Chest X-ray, AP view. Patient: 46 years old, sex M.
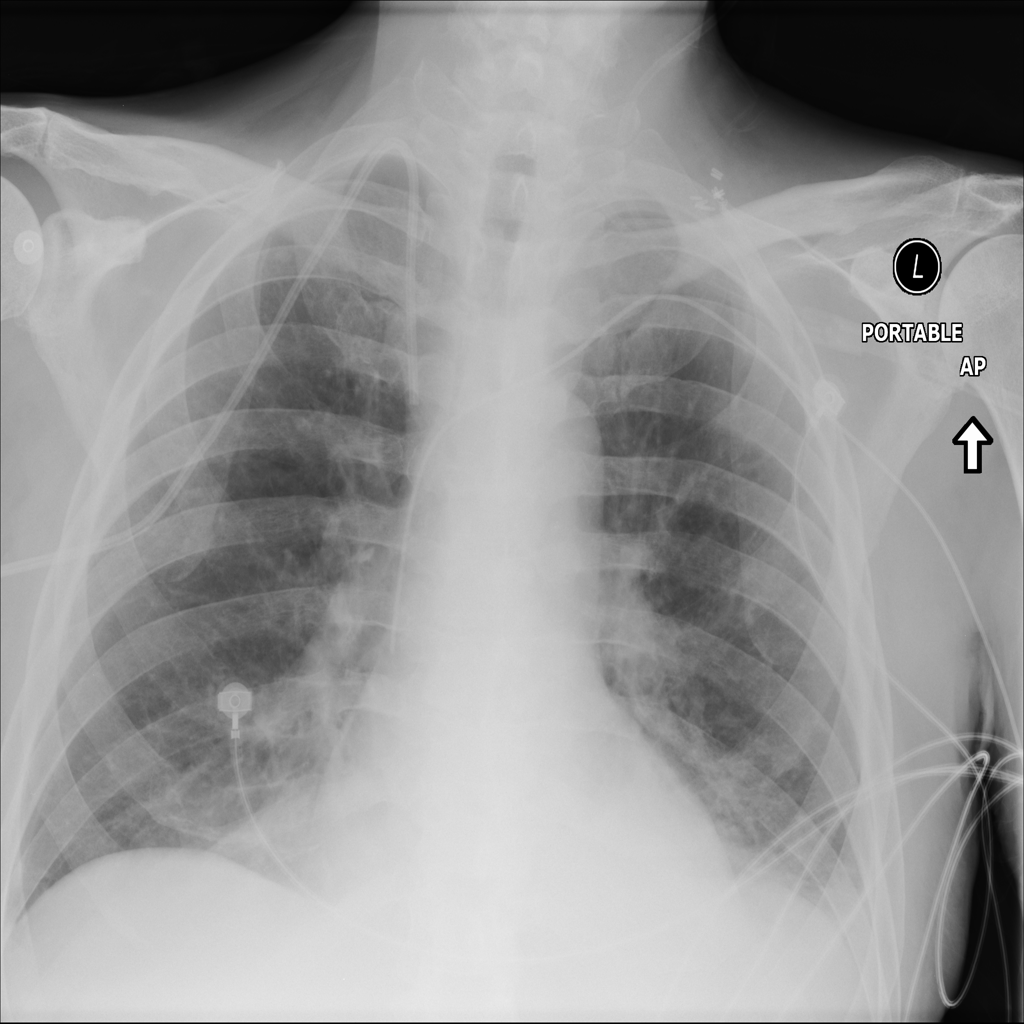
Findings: Infiltration